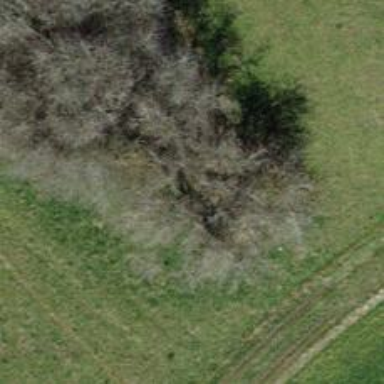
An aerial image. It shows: Single tag "natural: tree."